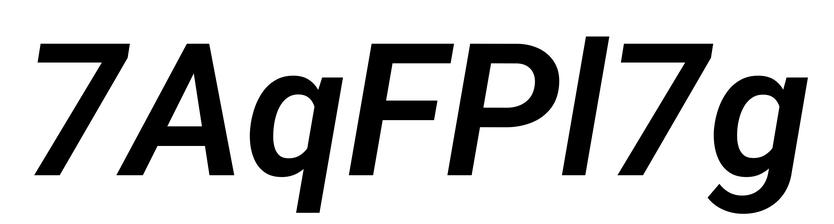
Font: Roboto-Italic_SemiBold_Italic